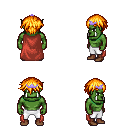
a pixel art fantasy rpg character, male body template, orc, green skin, maroon cape, white pants, light blonde short bangs hairstyle, purple tiara, brown shoes, four views (front, back, left, right), 2x2 character sprite sheet, small pixel art, hard edges, no anti-aliasing